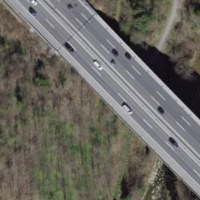
EUNIS habitat code: 57
Species observed at this site:
Milvus milvus